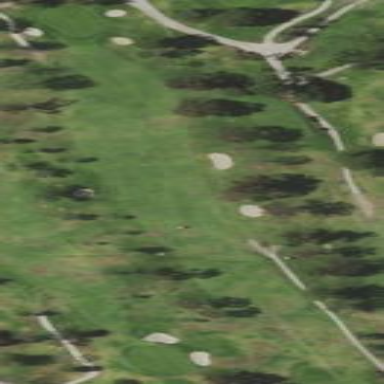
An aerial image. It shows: Golf fairway in the image.